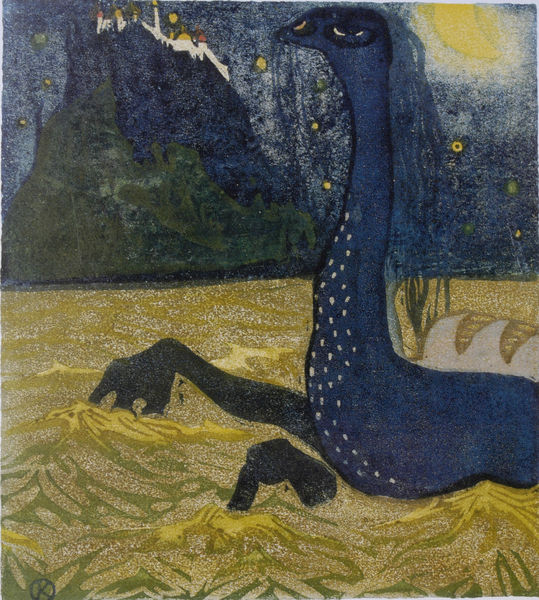
Titel: Mondnacht
Künstler: Wassily Kandinsky
Standort: Moskau
Institution: Tretjakov Galerie
Schlagwörter: berg, blau, dunkel, felsen, himmel, meer, wasser, wolken, gelb, grün, see, stadt, haar, nacht, weiss, schleier, schloss, schnee, tier, wolke, expressionismus, symbolismus, augen, häuser, hügel, gewässer, sonne, auge, gold, beine, japan, wellen, fels, kamm, mauer, van gogh, flut, wogen, jugendstil, klippe, punkte, mond, burg, stern, festung, asien, druck, mondsichel, sichel, sterne, sternenhimmel, jugenstil, loch, linol, schlange, zacken, dunke, expressiv, sage, wesen, märchen, phantasie, ungeheuer, blauer reiter, drache, kandinsky, schneegipfel, klauen, monster, untier, blauer drache, drahce, gel, loch ness, monste, nessi, nessie, nessy, russisch, ungehauer